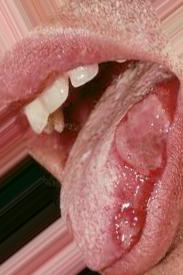
Condition: Mouth Ulcer